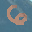
Label: 6